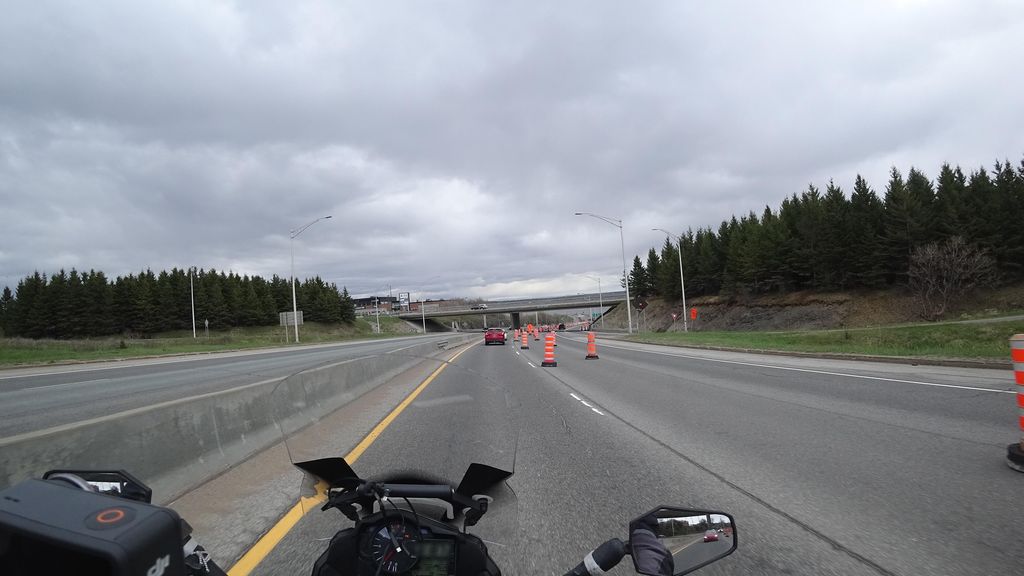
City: quebec_city